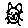
Label: cat